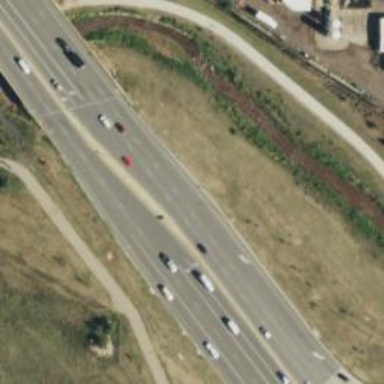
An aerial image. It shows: Asphalt trunk highway.